八年级 · 组合几何学
如图, $B D$ 是 $\triangle A B C$ 的中线, 点 $E, F$ 分别为 $B D, C E$ 的中点,

若 $\triangle A B C$ 的面积为 12. 则 $\triangle A E F$ 的面积是 ( )

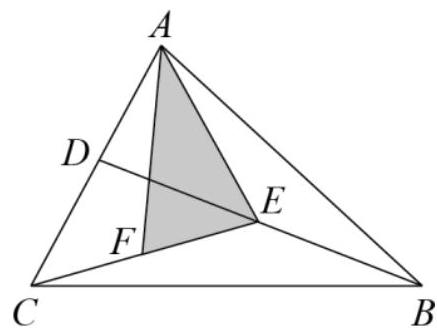
2
B. 3
C. 4
D. 6
答案: B